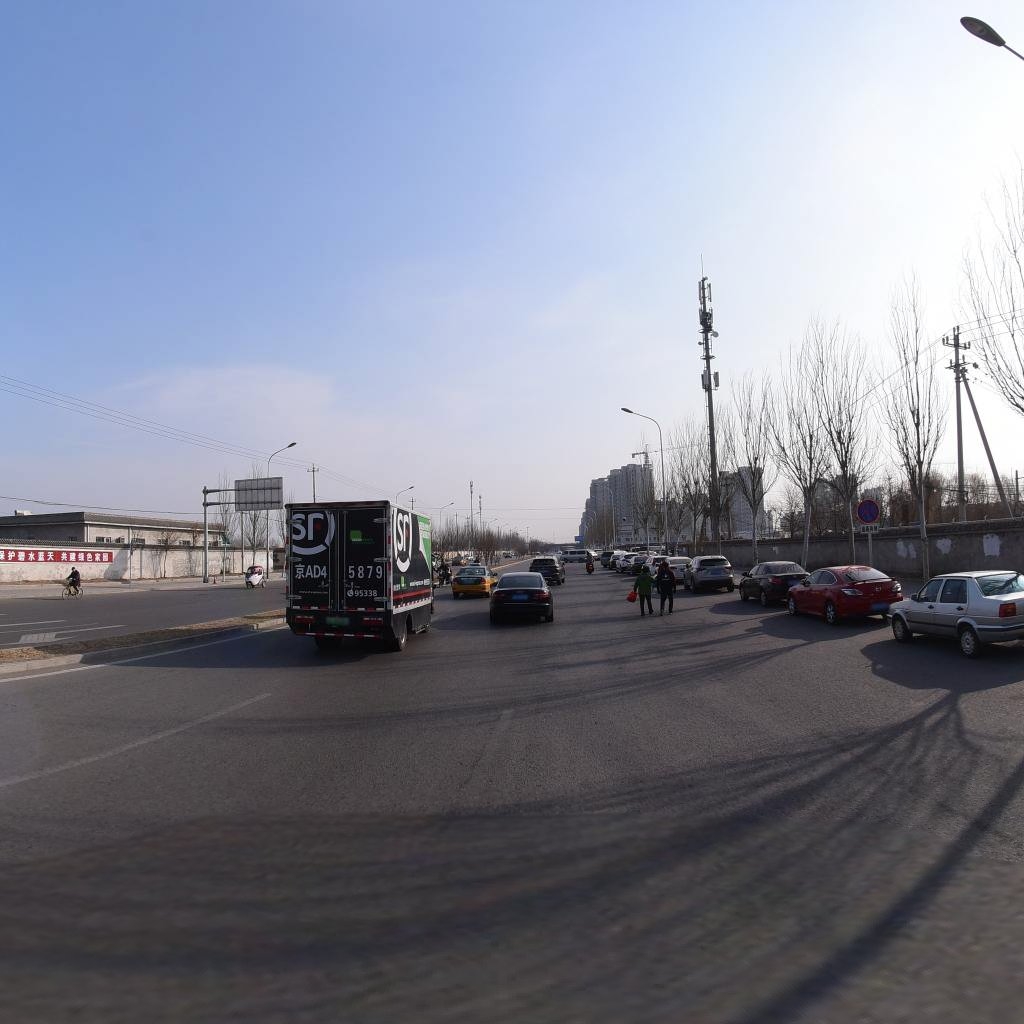
Region: Chaoyang
Road damage annotations: longitudinal crack